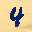
Label: 4